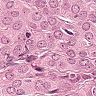
Metastatic tissue present: yes